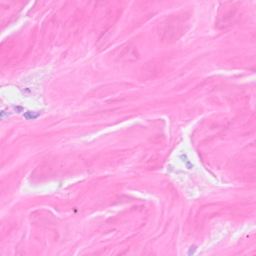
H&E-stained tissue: Breast